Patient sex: M
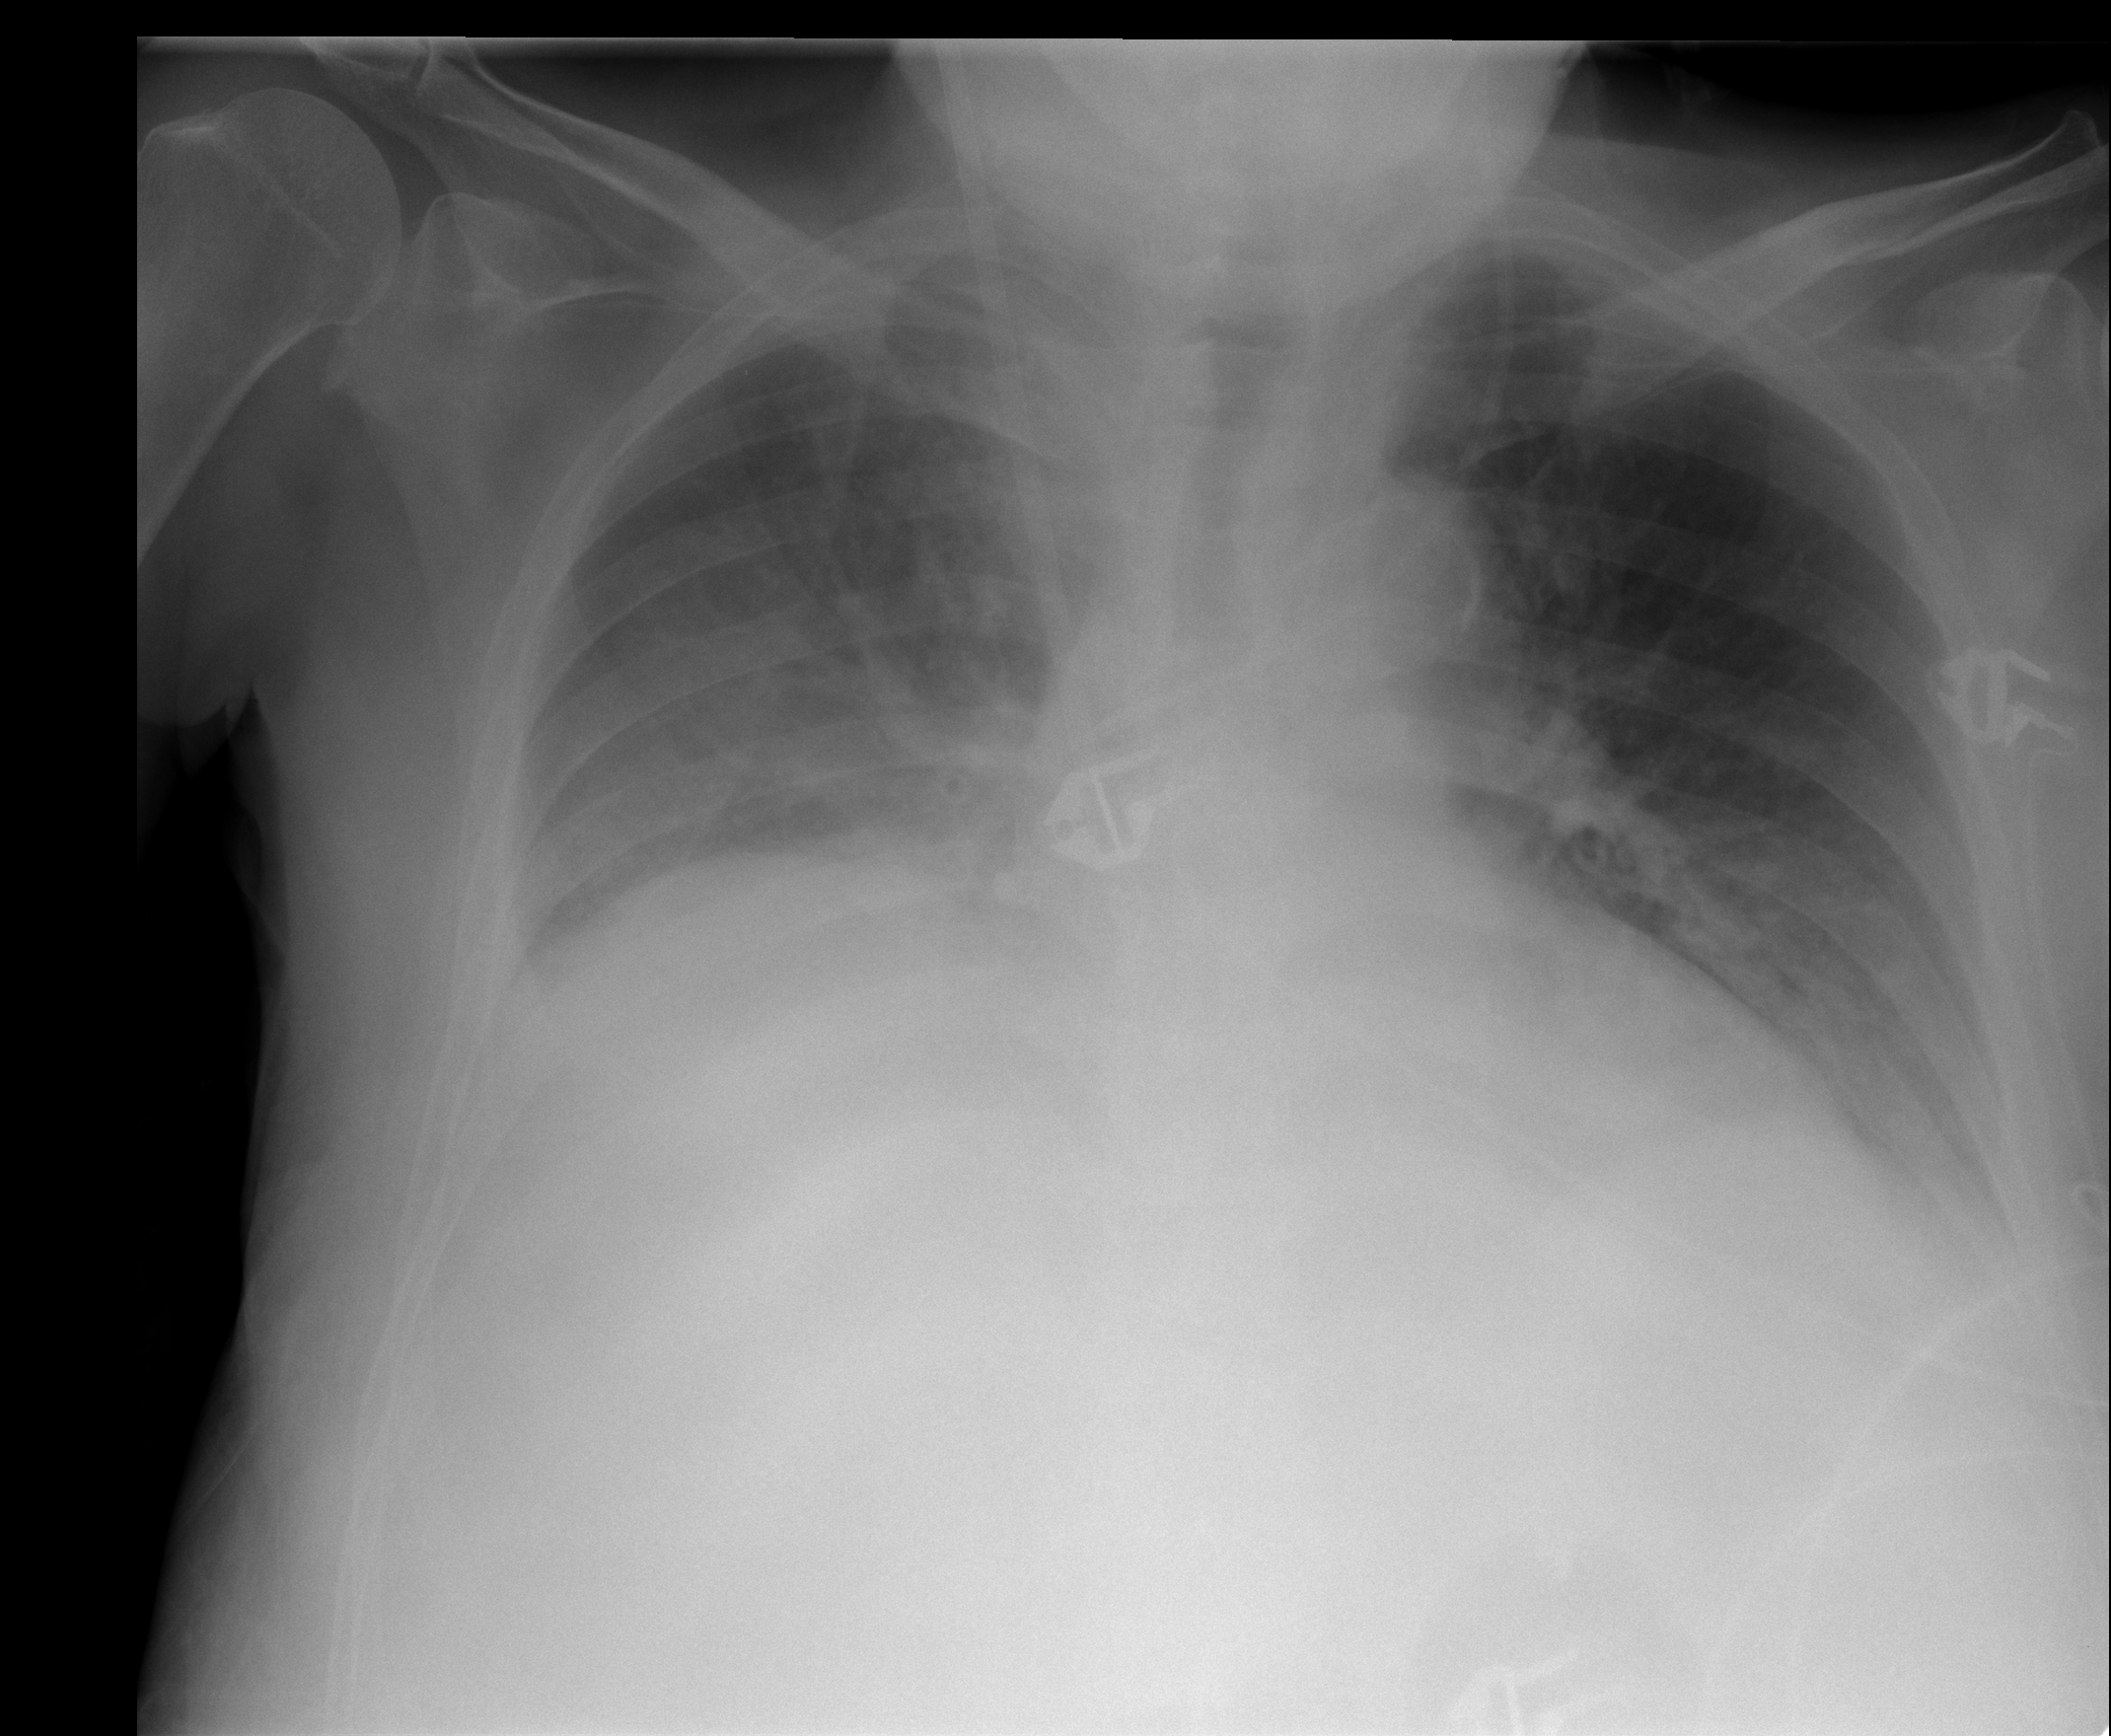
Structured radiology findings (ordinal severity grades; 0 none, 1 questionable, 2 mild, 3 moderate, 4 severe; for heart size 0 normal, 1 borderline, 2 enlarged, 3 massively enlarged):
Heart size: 1
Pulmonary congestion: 3
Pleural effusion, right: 2
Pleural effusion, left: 2
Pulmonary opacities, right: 0
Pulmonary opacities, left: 0
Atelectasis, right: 2
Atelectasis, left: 1